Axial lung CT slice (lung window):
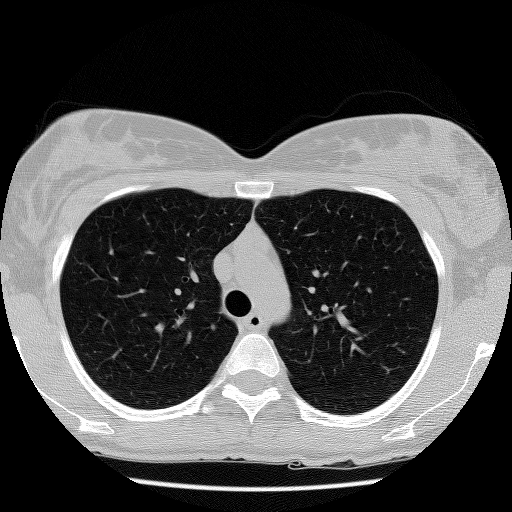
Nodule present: no